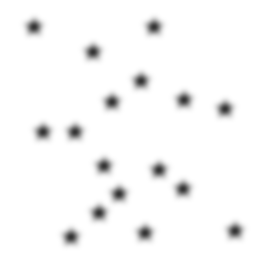
Squares: 0
Triangles: 0
Stars: 17
Total shapes: 17